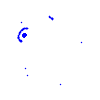
Particle: kaon